五年级 · 立体几何学
将一个长方体挖去一块后, 如图, 表面积（）。

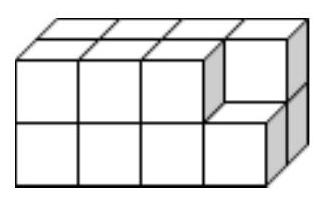
A. 变大
B. 变小
C. 不变
D. 不能确定

答案: C
解析: 解$\mathrm{C}$

【分析】表面积是指一个物体所有表面的面积之和; 将一个长方体挖去一块后,表面积减少了 3 个面,又增加了 3 个面, 所以表面积不变。

【详解】由分析可知:

将一个长方体挖去一块后, 表面积不变。

故答案为: $\mathrm{C}$

【点睛】本题考查长方体的表面积, 明确表面积的定义是解题的关键。